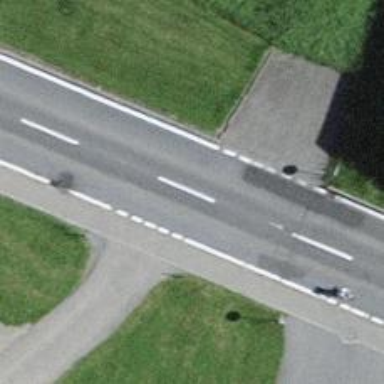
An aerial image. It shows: Secondary road with asphalt surface.